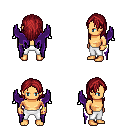
a pixel art fantasy rpg character, male body template, human, tanned skin, purple wings, white pants, brunette long hairstyle, bracelets, four views (front, back, left, right), 2x2 character sprite sheet, small pixel art, hard edges, no anti-aliasing